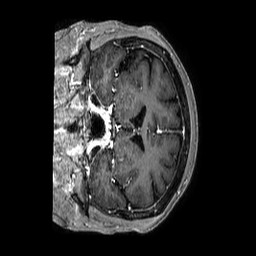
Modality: T1w
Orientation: coronal
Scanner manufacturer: philips
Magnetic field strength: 3 T
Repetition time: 0.006591 s
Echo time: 0.002958 s